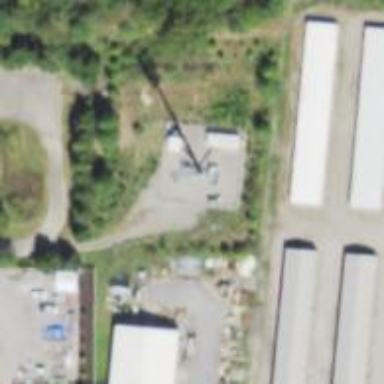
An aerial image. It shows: Service building with communication mast tower.